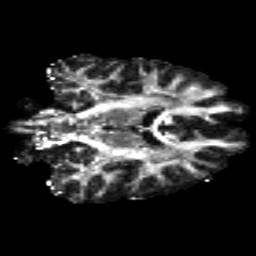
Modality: FA
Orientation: coronal
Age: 21
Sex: male
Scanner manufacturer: siemens
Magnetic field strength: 3 T
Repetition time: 8.8 s
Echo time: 0.085 s